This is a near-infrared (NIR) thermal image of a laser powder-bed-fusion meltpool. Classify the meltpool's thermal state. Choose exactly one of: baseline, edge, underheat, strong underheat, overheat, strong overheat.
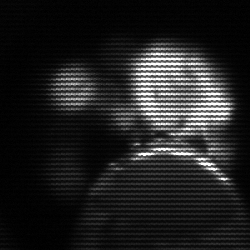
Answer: baseline